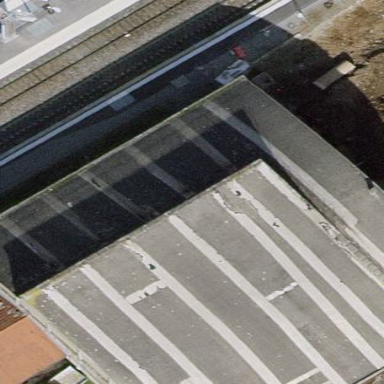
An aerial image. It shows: Warehouse building with round roof oriented along its structure.